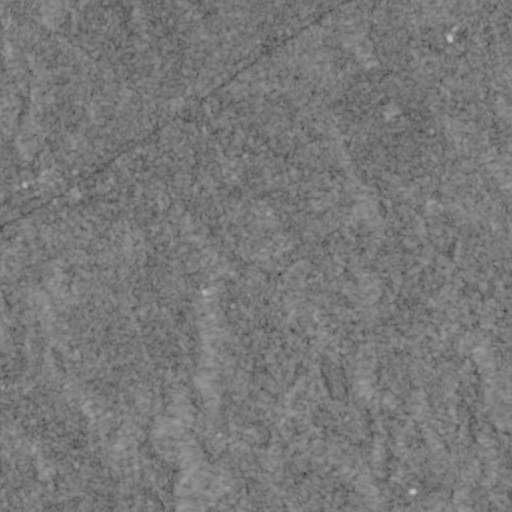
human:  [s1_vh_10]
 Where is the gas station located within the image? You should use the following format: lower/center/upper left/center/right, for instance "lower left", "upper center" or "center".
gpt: The gas station is located in the center left of the image.
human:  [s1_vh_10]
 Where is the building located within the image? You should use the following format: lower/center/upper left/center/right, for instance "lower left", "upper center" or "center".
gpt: The building is located in the center left of the image.
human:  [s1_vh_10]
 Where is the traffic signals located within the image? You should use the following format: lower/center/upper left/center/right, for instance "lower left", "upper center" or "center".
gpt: The traffic signals is located in the center left of the image.
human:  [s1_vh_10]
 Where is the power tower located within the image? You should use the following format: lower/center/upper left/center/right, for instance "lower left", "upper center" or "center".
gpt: There is no power tower in the image.

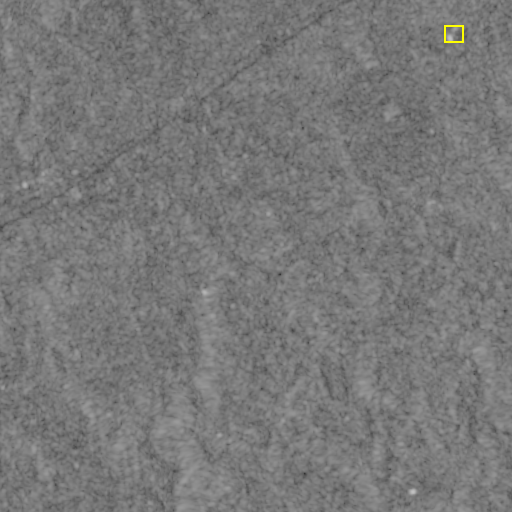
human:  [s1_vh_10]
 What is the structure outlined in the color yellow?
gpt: The structure outlined in yellow is a building.
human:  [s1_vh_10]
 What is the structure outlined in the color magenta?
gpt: There is no magenta outline.